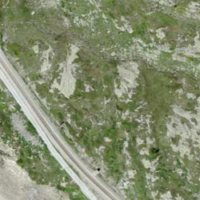
EUNIS habitat code: 31
Species observed at this site:
Chamaenerion angustifolium